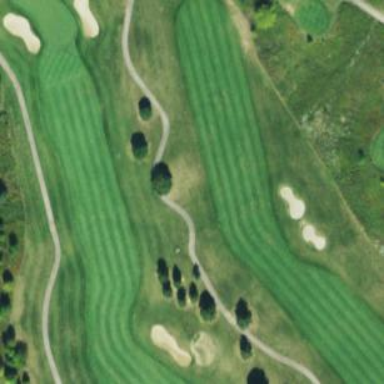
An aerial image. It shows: View of golf hole.